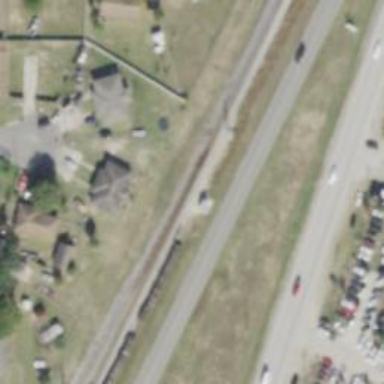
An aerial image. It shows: Outdoor signal box located near the railway.